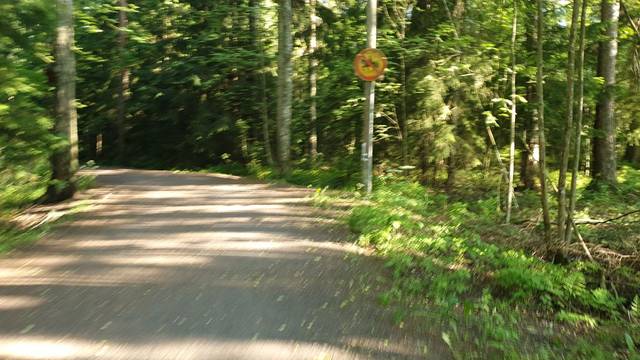
Region: Finland
Coordinates: 60.265, 24.889